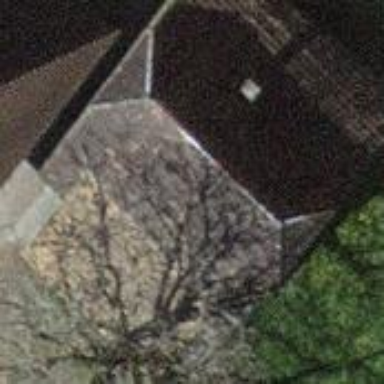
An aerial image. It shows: Rural barn.